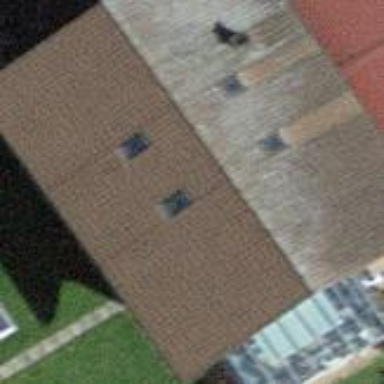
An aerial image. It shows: Farm building.